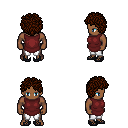
a pixel art fantasy rpg character, male body template, human, dark skin, maroon tunic, white pants, brown curly afro hairstyle, ghillies, four views (front, back, left, right), 2x2 character sprite sheet, small pixel art, hard edges, no anti-aliasing